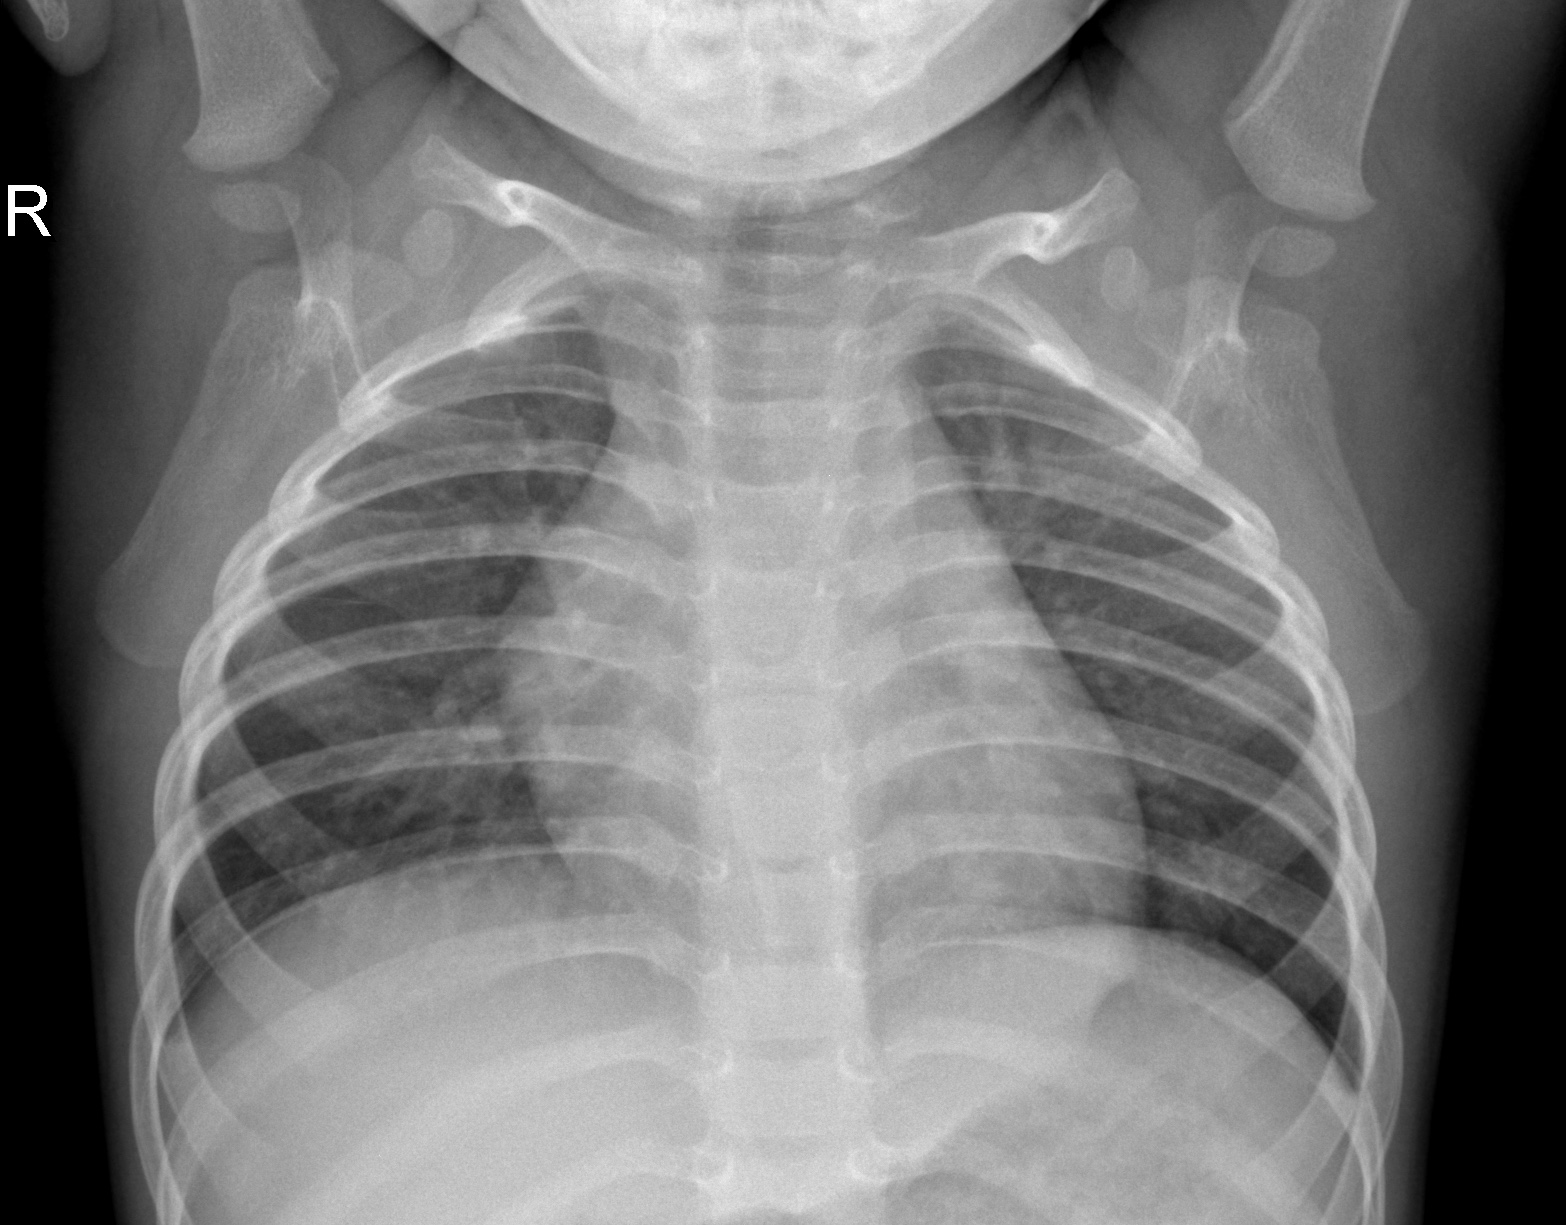
Diagnosis: NORMAL